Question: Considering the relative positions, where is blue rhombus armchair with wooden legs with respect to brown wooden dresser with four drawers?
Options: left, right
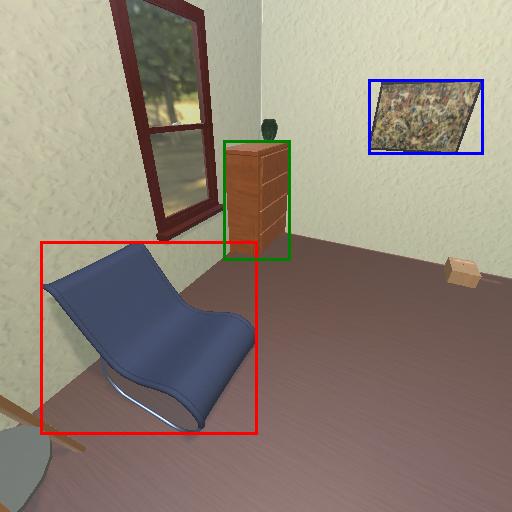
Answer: left